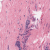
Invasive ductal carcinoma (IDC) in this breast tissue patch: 0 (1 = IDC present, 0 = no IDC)